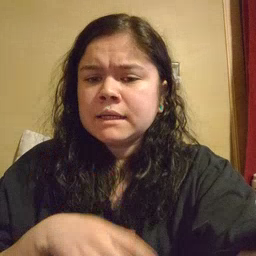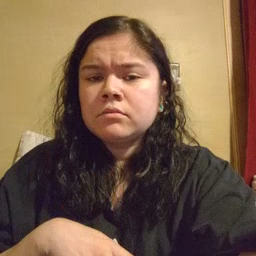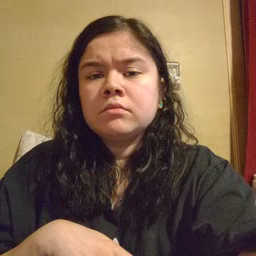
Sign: many